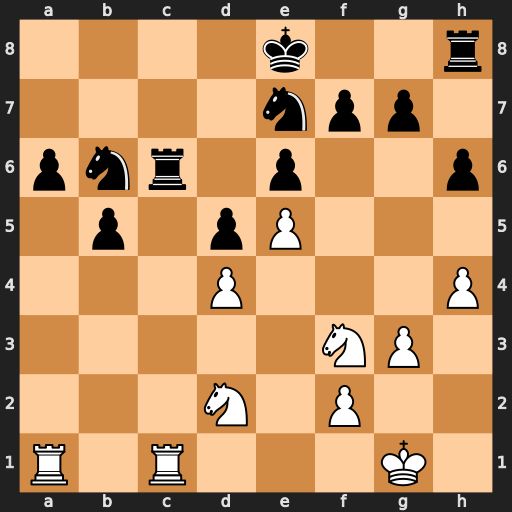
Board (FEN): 4k2r/4npp1/pnr1p2p/1p1pP3/3P3P/5NP1/3N1P2/R1R3K1
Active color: w
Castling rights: k
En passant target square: -
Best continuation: Rxc6 Nxc6 Rxa6 Kd7 Rxb6